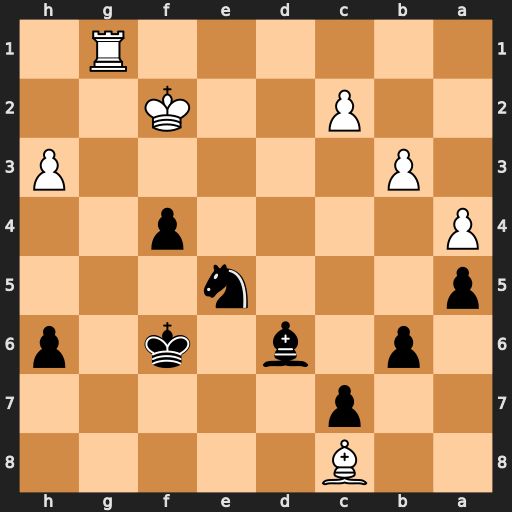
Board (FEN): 2B5/2p5/1p1b1k1p/p3n3/P4p2/1P5P/2P2K2/6R1
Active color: b
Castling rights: -
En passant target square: -
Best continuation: Bc5+ Kf1 Bxg1